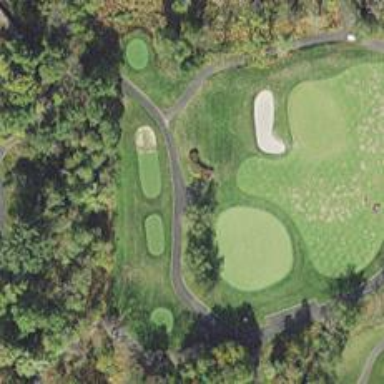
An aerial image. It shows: Footway that serves as golf path.